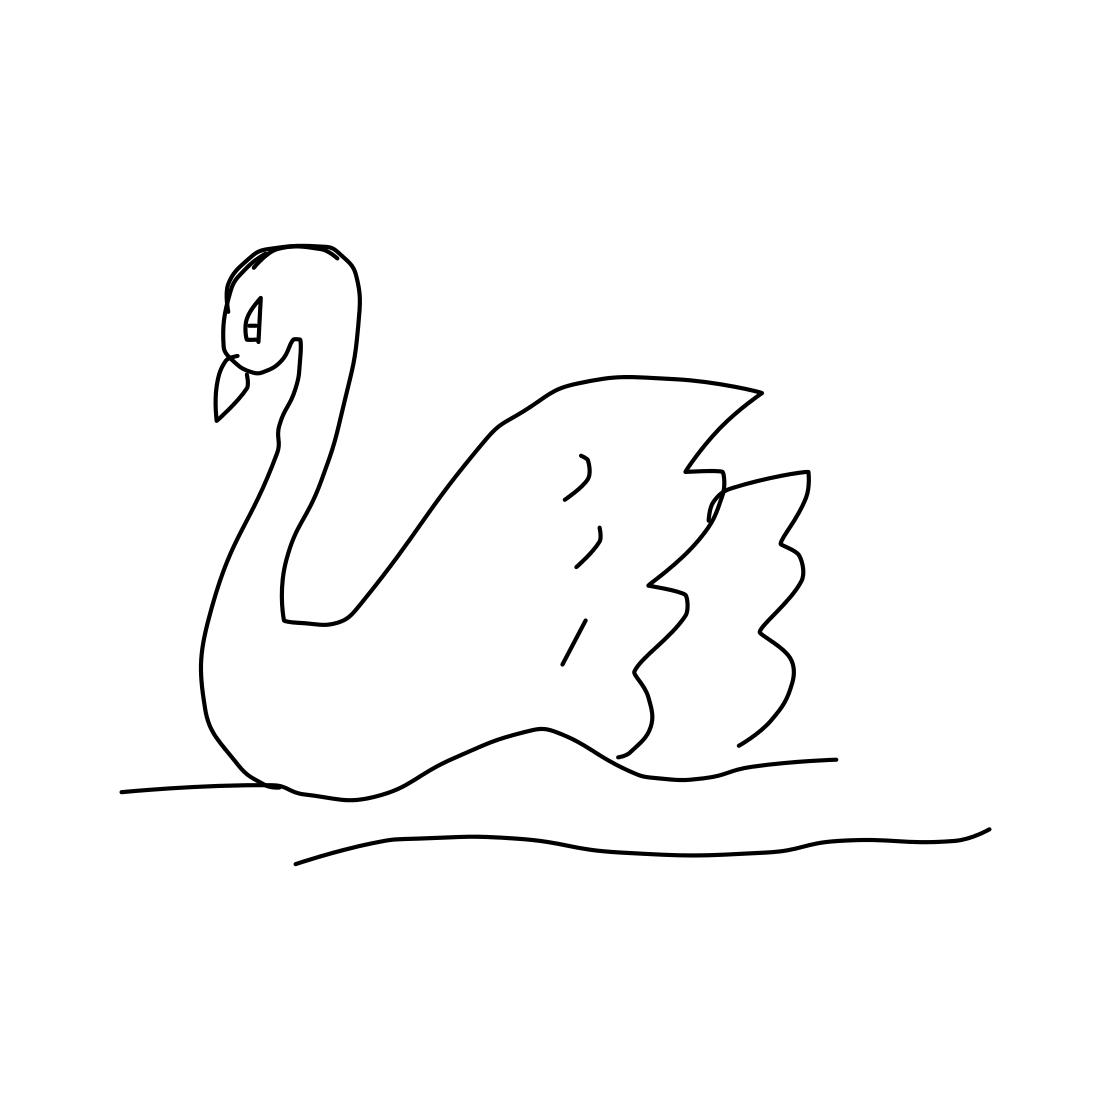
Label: swan